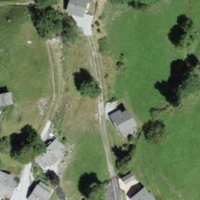
EUNIS habitat code: 26
Species observed at this site:
Artemisia vulgaris